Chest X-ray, AP view. Patient: 74 years old, sex M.
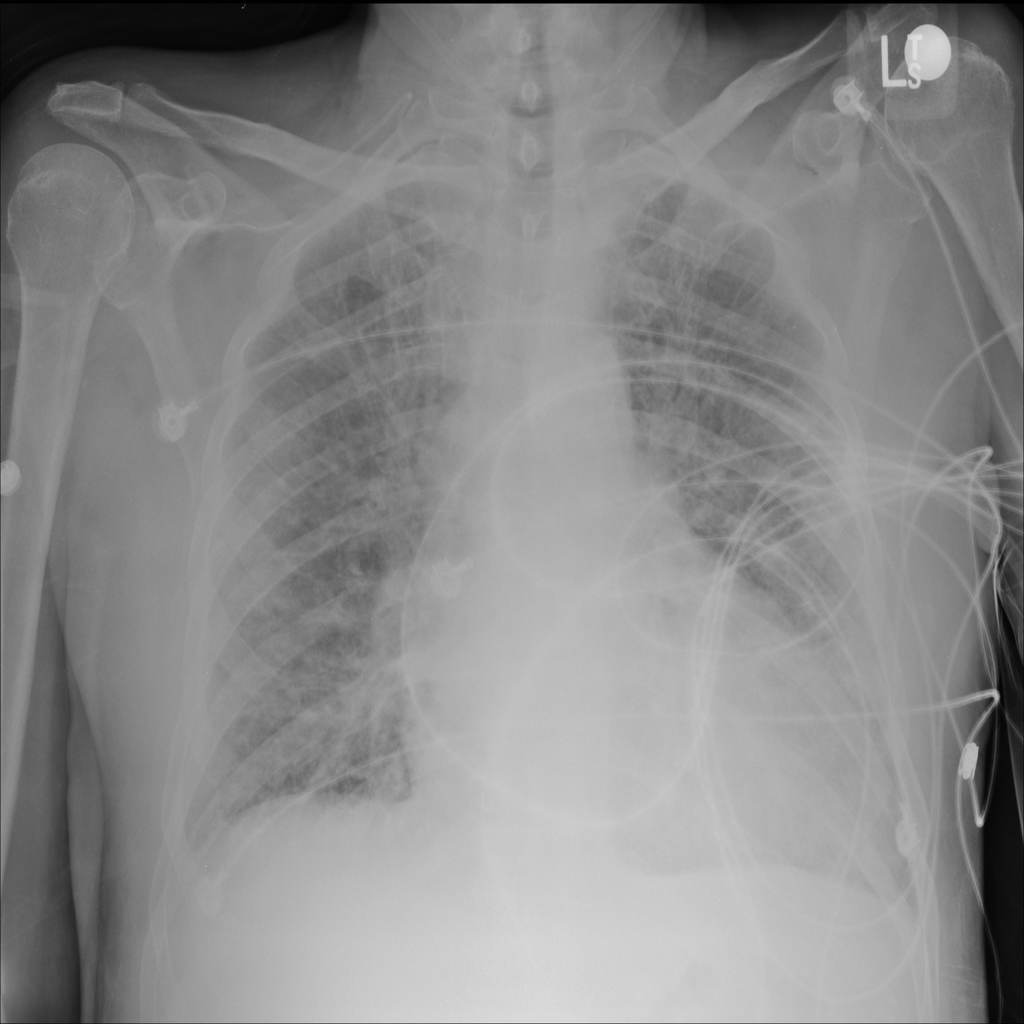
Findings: Edema